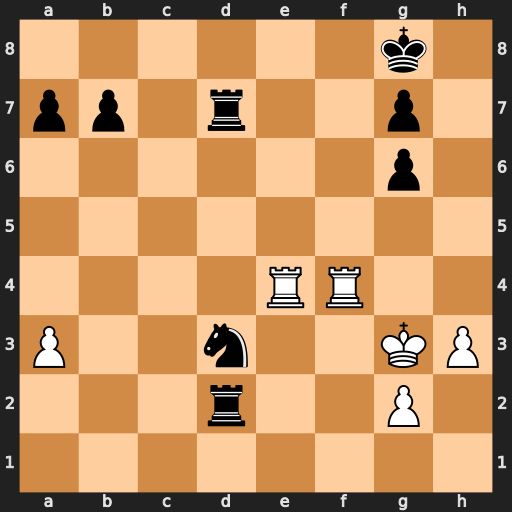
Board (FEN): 6k1/pp1r2p1/6p1/8/4RR2/P2n2KP/3r2P1/8
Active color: w
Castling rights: -
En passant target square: -
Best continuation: Re8+ Kh7 Rh4#